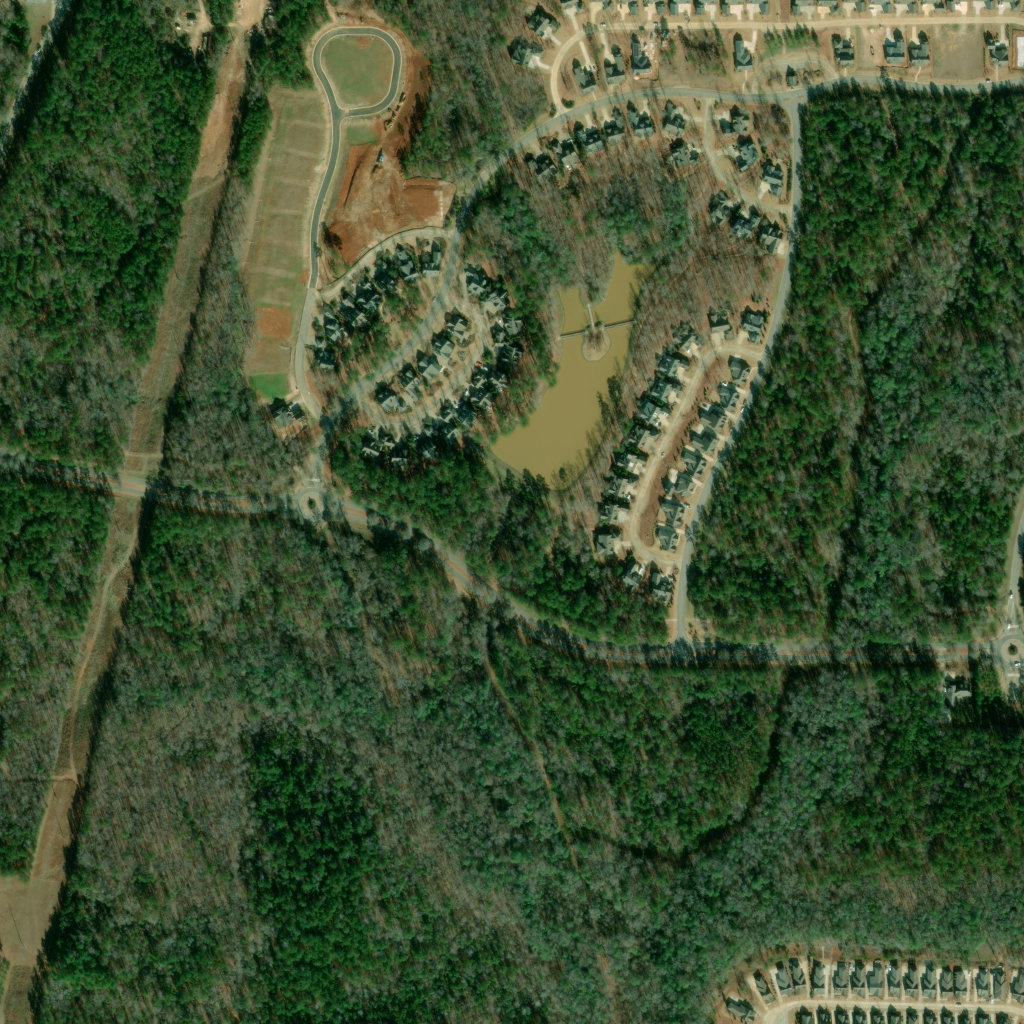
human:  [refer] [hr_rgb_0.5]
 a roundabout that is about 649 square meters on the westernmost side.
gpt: <box>[[28, 47, 32, 51, 0]]</box>